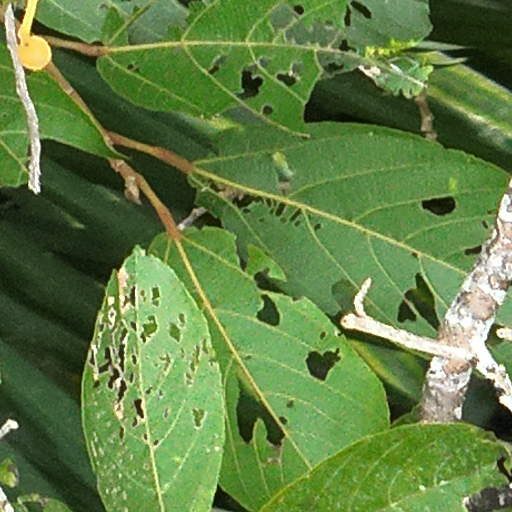
Species: Apeiba membranacea
GBIF accepted scientific name: Apeiba membranacea
Crown area (m\u00b2): 99.131